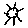
Label: sun